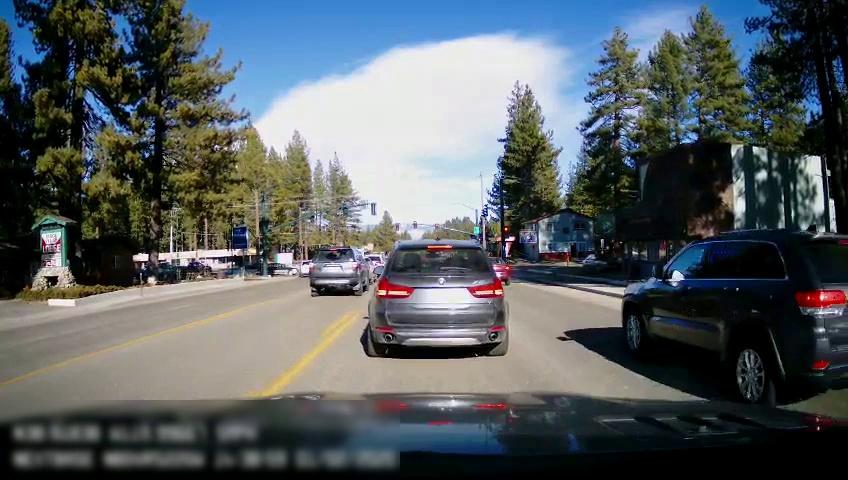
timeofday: Day
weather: Sunny
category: Drivable Space
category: Vehicles | SUV
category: Vehicles | SUV
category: Vehicles | SUV
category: Vehicles | Car
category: Vehicles | SUV
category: Vehicles | Car
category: Vehicles | SUV
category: Vehicles | Car
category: Vehicles | SUV
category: Vehicles | SUV
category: Vehicles | SUV
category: Vehicles | Car
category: Lanes | Opposite Lane
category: Lanes | Current Lane
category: Traffic | Lights
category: Traffic | Signs
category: Traffic | Lights
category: Traffic | Lights
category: Traffic | Lights